A spectrogram of one vibration snapshot from a rotating-machine test bench is shown (time on one axis, frequency on the other). Diagnose the rotating machine from this image, choosing from: normal, misalignment, unbalance, looseness.
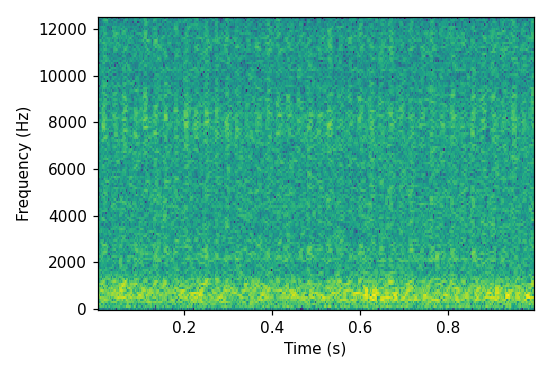
Answer: misalignment